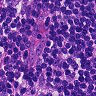
Metastatic tissue present: no